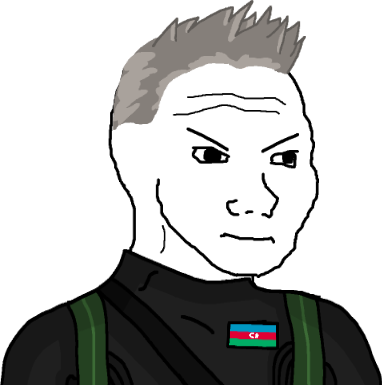
Label: 5_unsorted